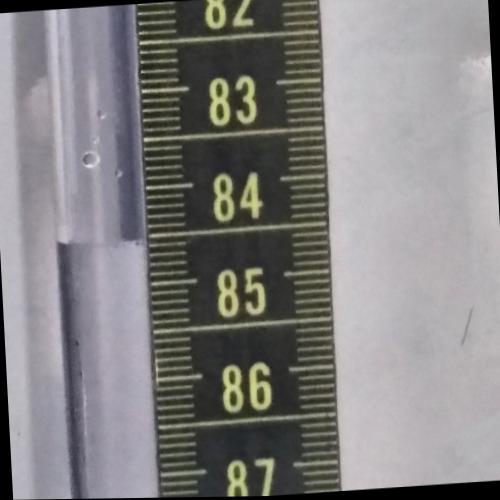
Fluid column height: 84.5 cm